Field crop: maize
Growth stage: 2
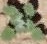
Species: chenopodium